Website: crate-barrel
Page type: account-selection
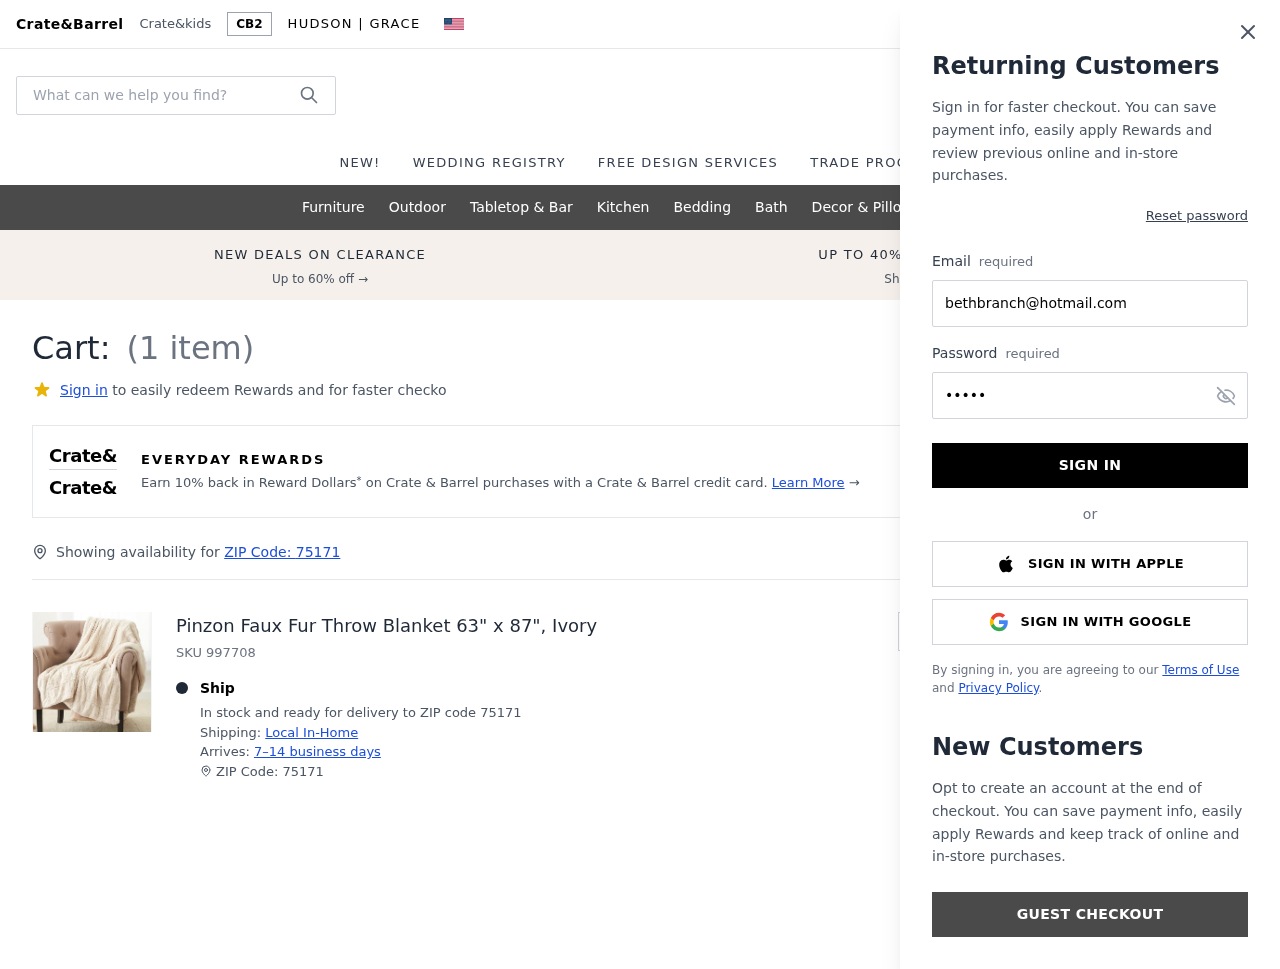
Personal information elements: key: PII_EMAIL
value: bethbranch@hotmail.com
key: PII_POSTCODE
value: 75171
Product elements: key: PRODUCT1_NAME
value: Pinzon Faux Fur Throw Blanket 63" x 87", Ivory
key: PRODUCT1_QUANTITY
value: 1
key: PRODUCT1_SKU
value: SKU 997708
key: PRODUCT1_ORIGINAL_PRICE
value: $54.94
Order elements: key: ORDER_NUM_ITEMS
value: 1
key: ORDER_SUBTOTAL
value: $43.95
Search elements: key: HEADER_SEARCH
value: What can we help you find?